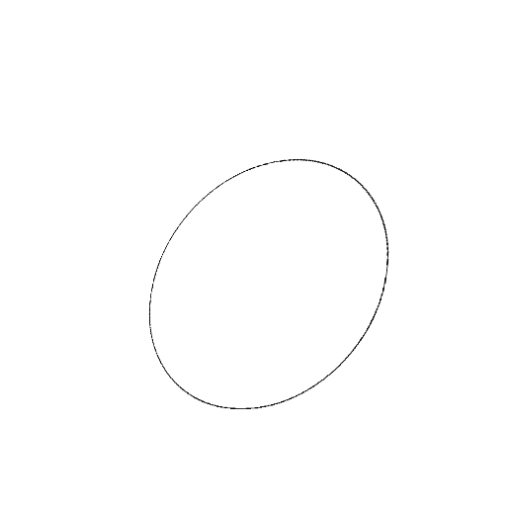
Crossing number: 0